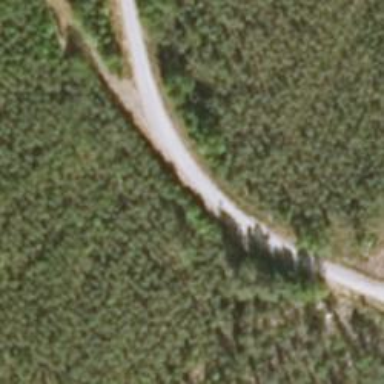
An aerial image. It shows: Unclassified road.